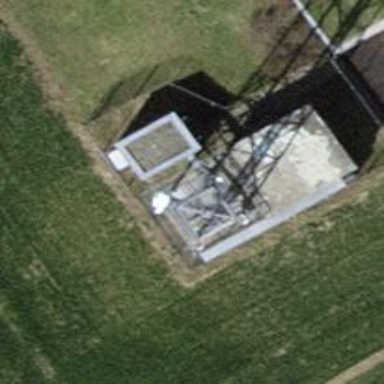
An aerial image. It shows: Communication tower.